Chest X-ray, PA view. Patient: 46 years old, sex F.
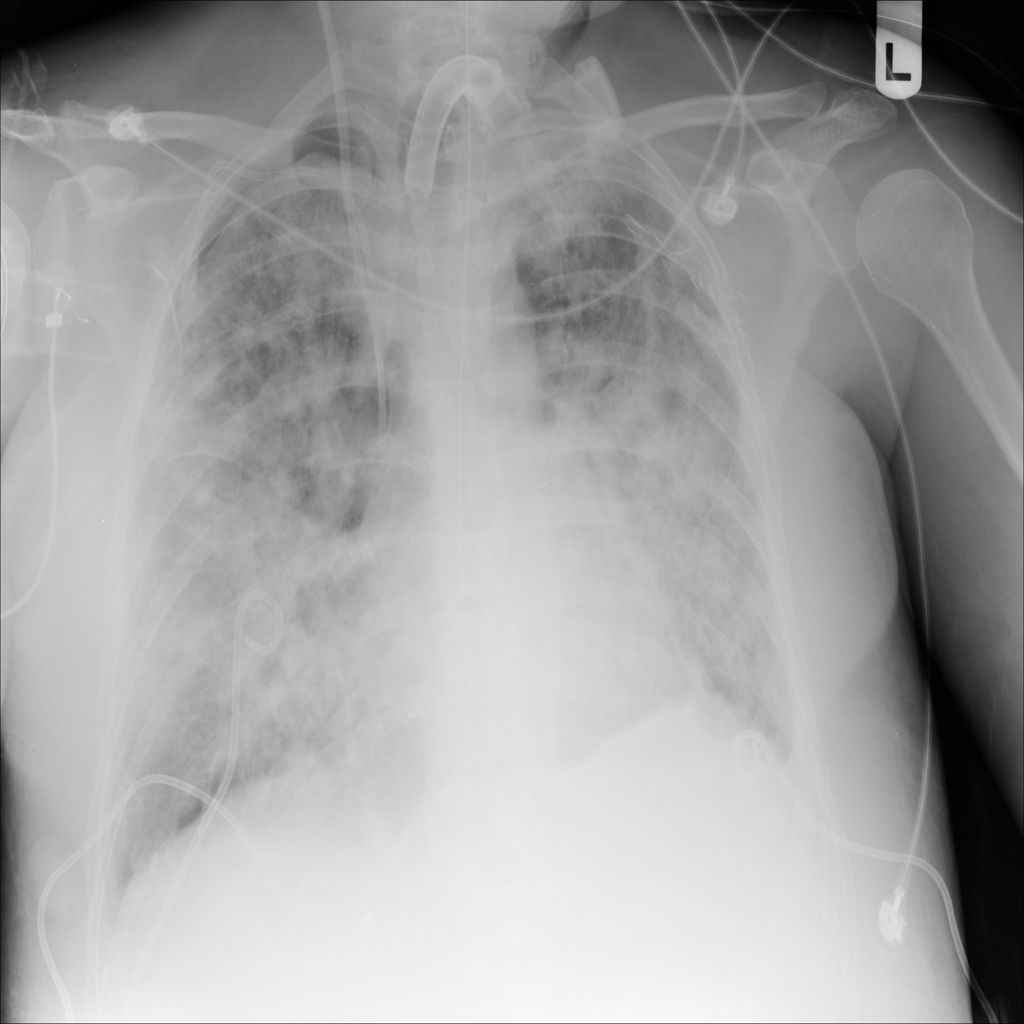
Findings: Infiltration, Pneumothorax